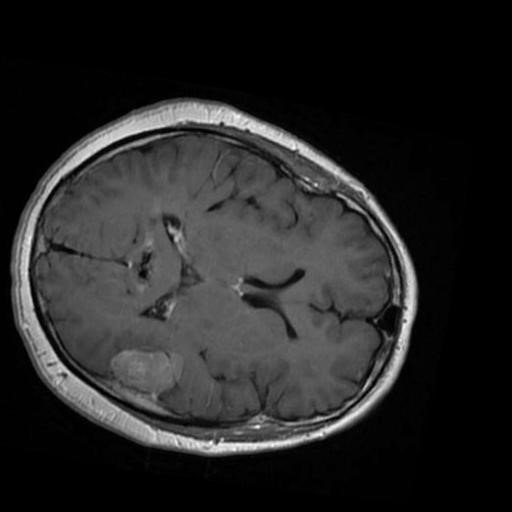
Label: brain_menin